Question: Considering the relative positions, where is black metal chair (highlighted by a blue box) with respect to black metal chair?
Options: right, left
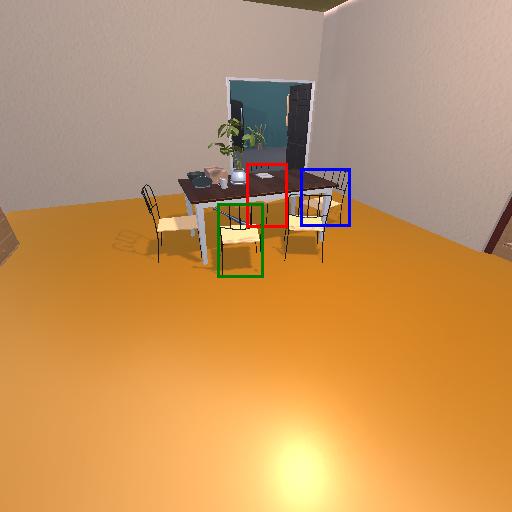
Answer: right